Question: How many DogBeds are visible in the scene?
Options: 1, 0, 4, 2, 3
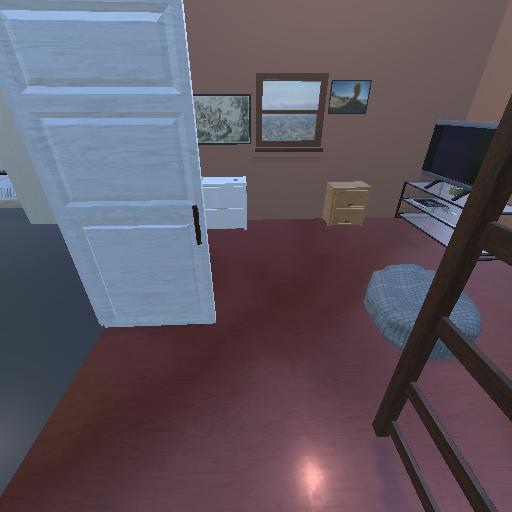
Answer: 1